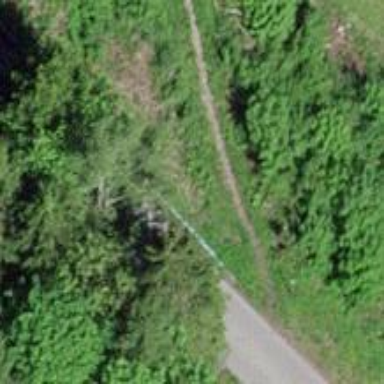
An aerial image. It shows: Path.